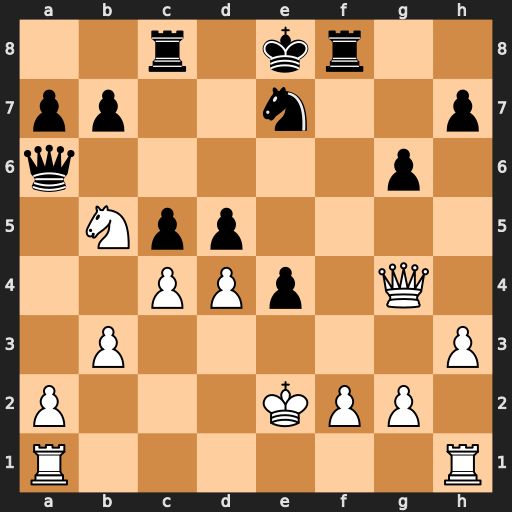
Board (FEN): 2r1kr2/pp2n2p/q5p1/1Npp4/2PPp1Q1/1P5P/P3KPP1/R6R
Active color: w
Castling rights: -
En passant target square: -
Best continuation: Qxc8+ Nxc8 Nc7+ Ke7 Nxa6